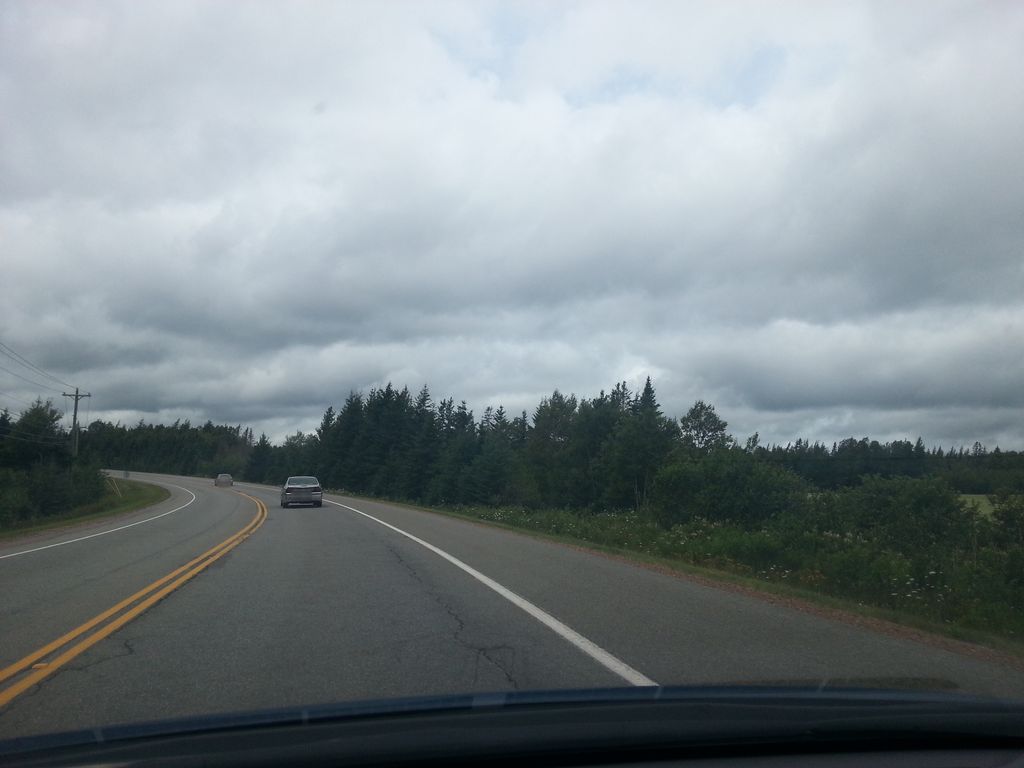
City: charlottetown